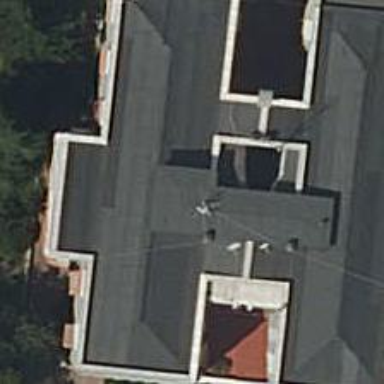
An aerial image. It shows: Residential building.